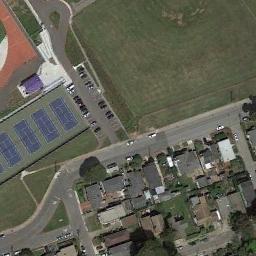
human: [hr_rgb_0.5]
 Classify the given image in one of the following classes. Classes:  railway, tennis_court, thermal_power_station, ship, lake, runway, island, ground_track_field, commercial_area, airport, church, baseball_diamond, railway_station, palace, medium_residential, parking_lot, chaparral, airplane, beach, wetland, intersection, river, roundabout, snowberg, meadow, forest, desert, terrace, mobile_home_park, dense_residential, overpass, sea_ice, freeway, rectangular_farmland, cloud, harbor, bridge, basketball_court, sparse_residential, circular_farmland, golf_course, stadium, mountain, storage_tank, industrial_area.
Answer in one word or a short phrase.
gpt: tennis_court